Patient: sex F, age 65
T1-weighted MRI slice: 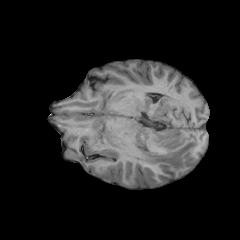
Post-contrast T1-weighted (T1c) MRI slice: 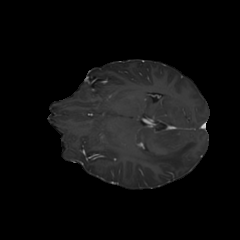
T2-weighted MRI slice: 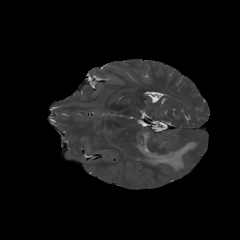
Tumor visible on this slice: yes
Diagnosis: Glioblastoma, IDH-wildtype
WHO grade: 4